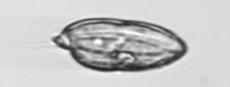
Label: Katodinium_or_Torodinium